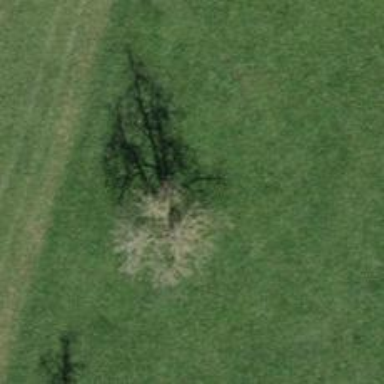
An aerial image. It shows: Single tag "natural: tree."